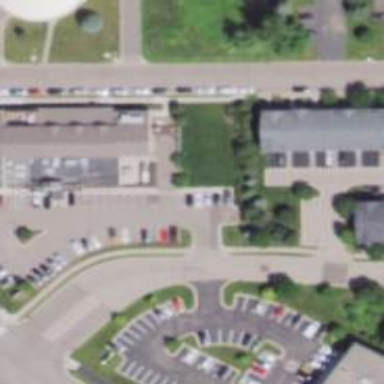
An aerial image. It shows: Veterinary facility.